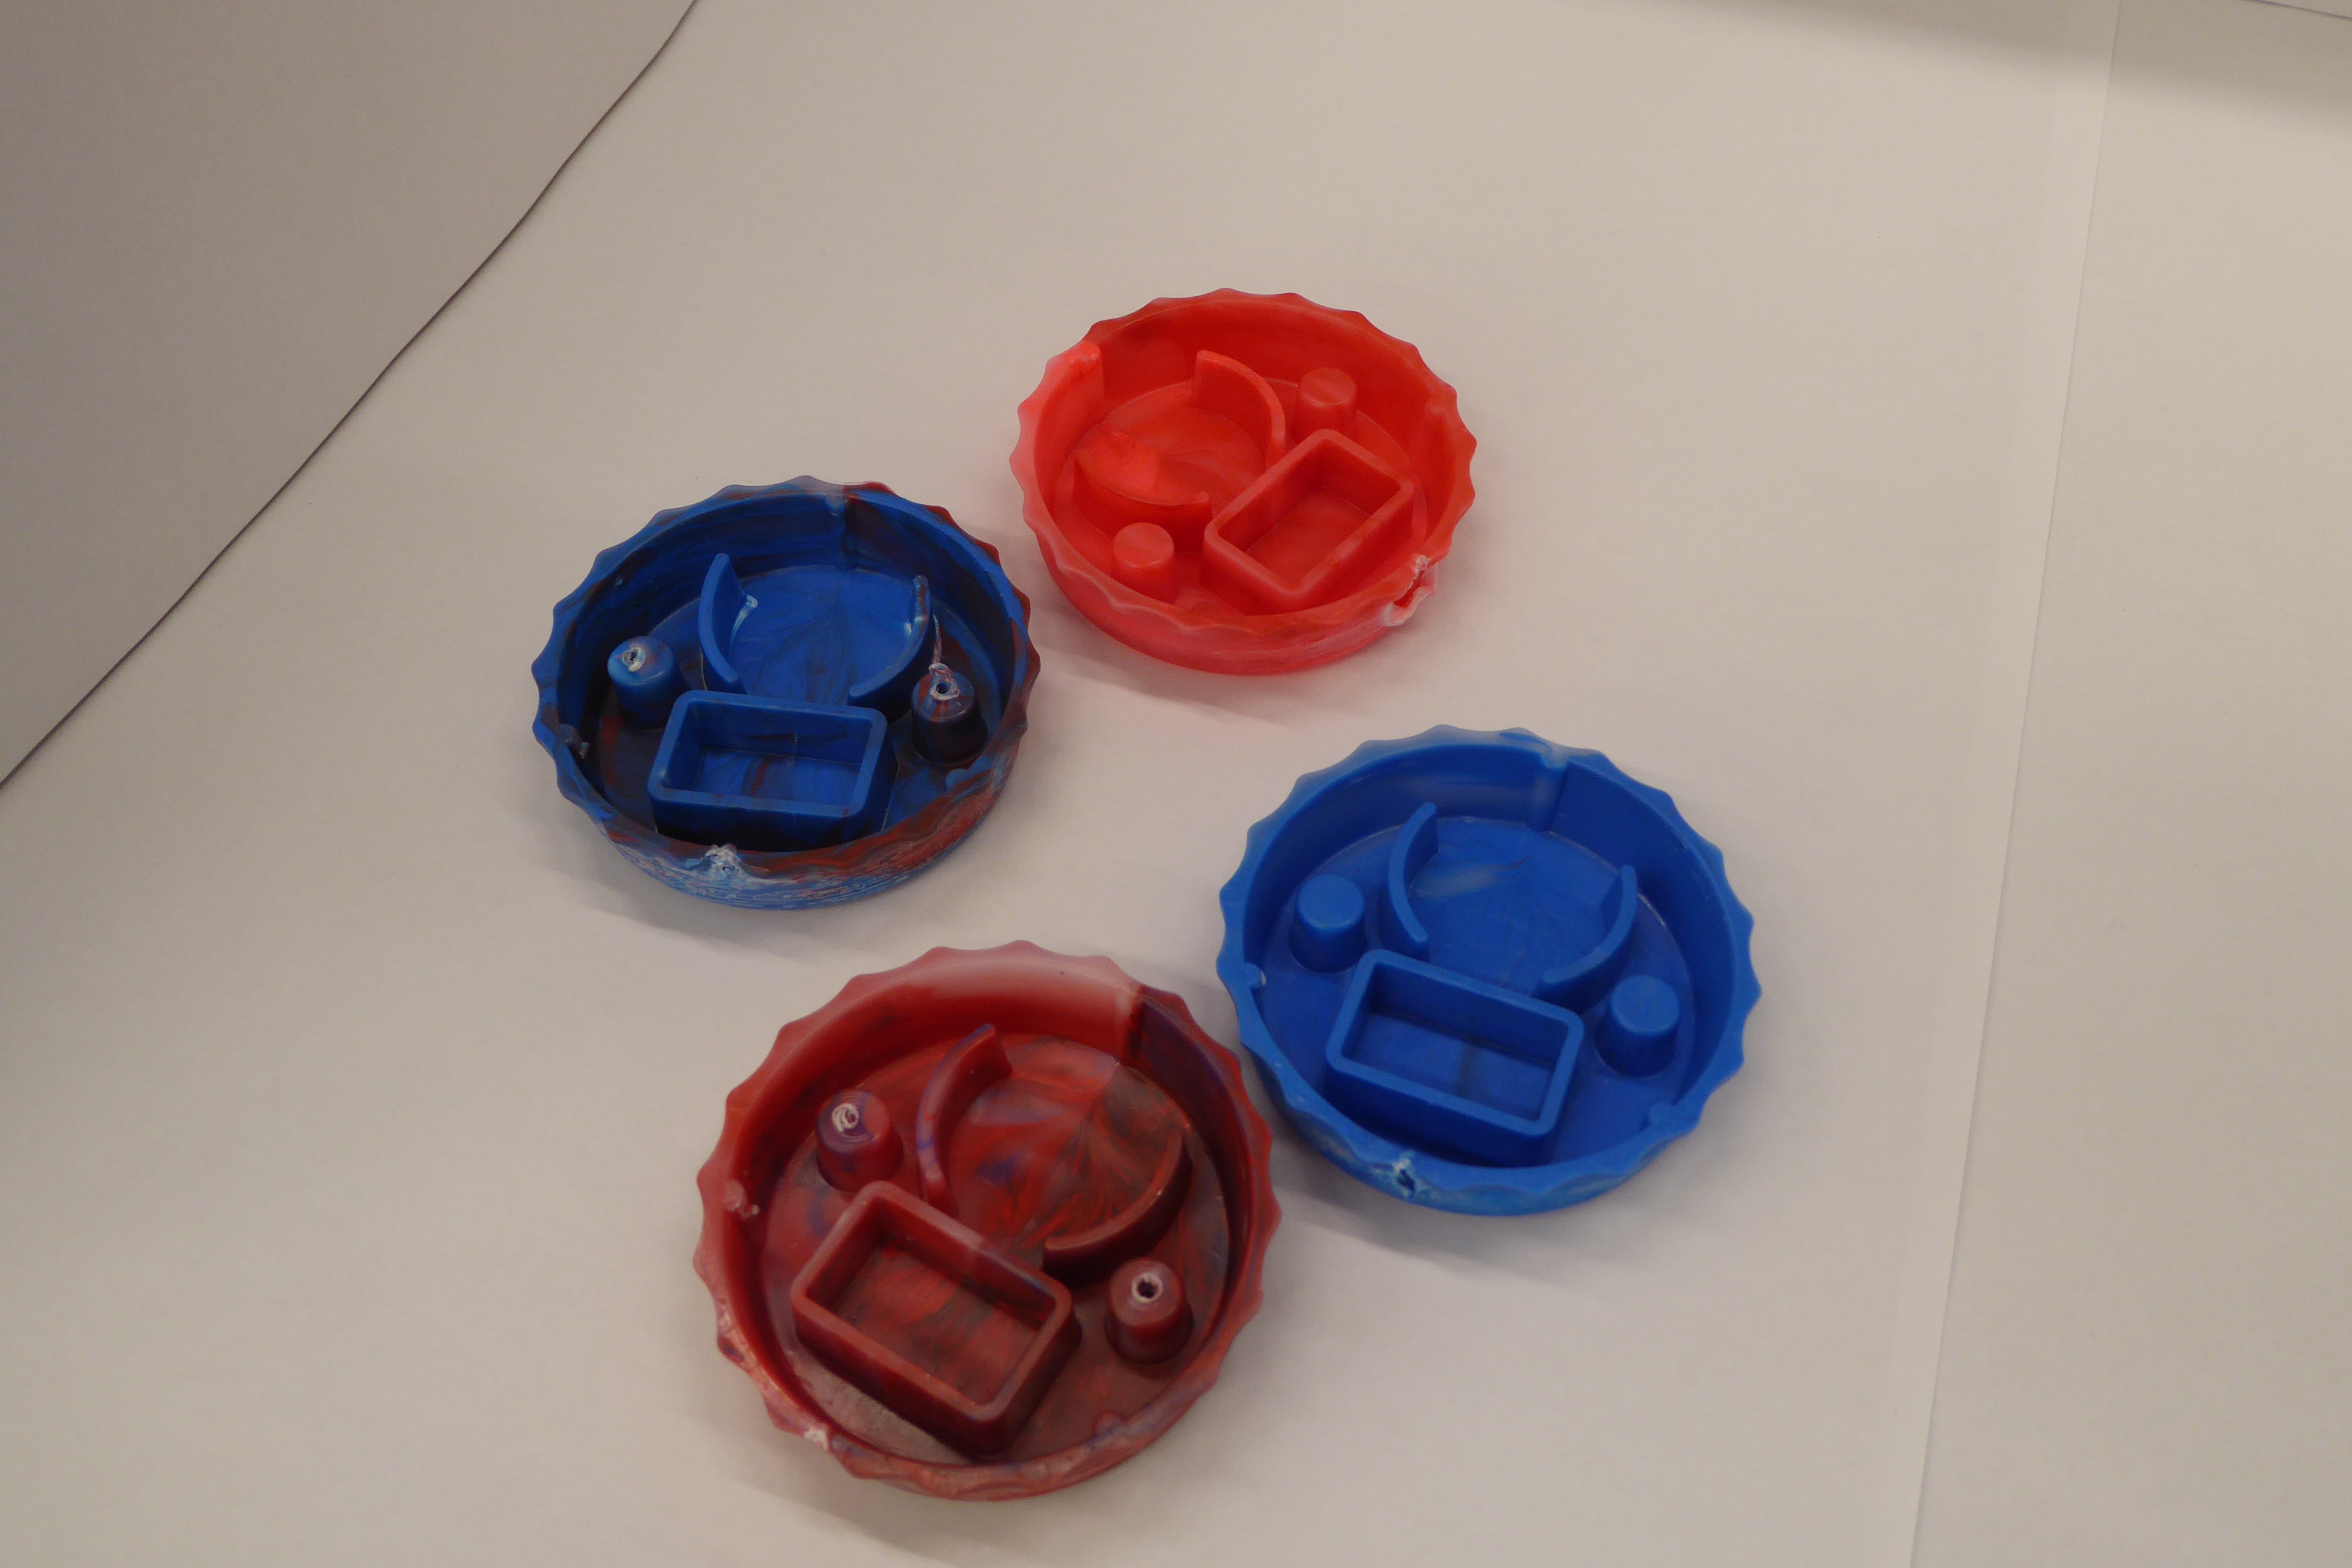
Label: Bottle Opener - Cover